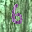
Label: 6